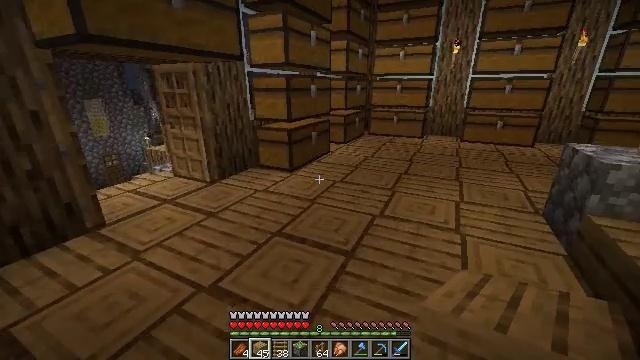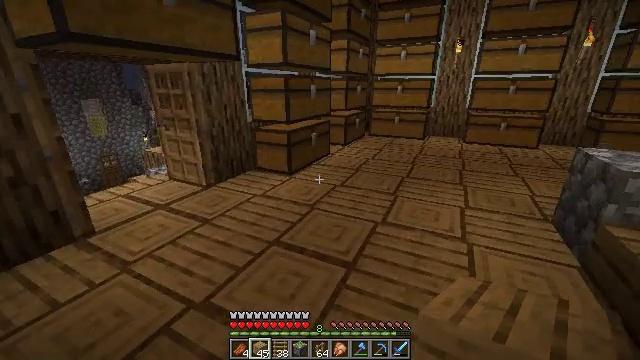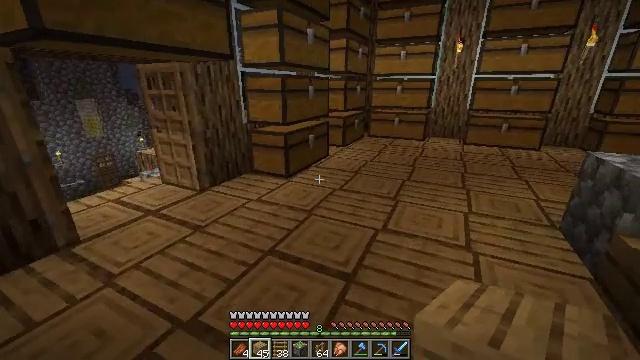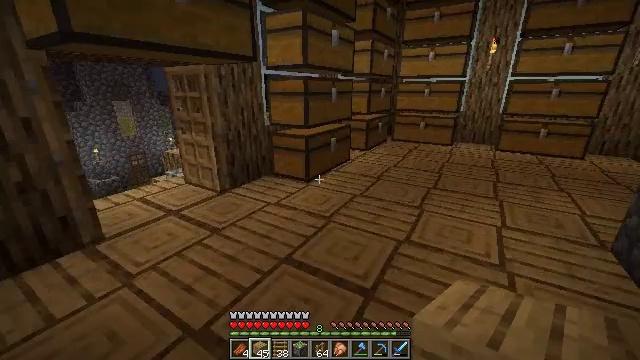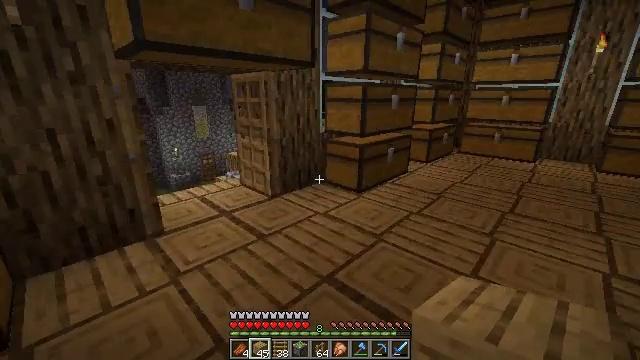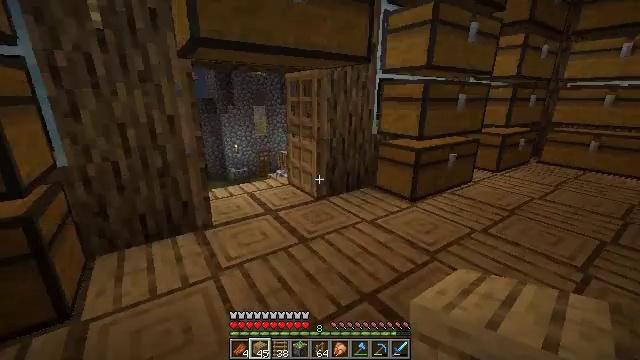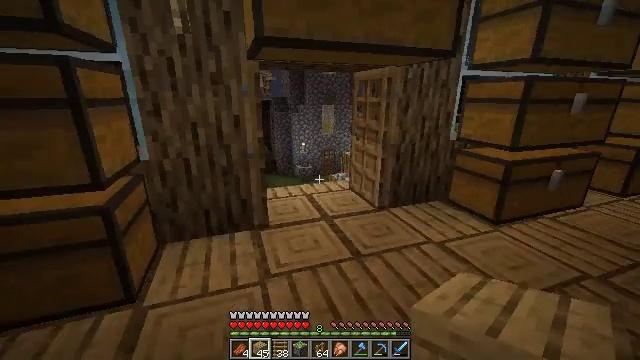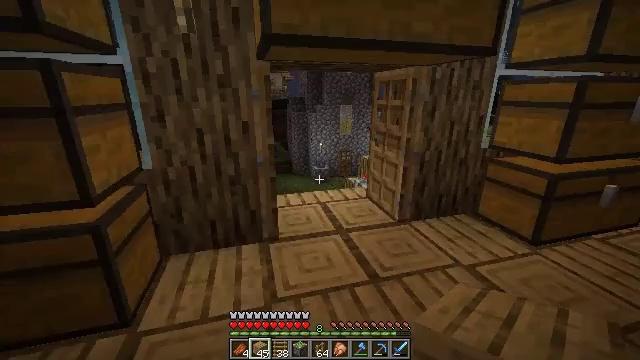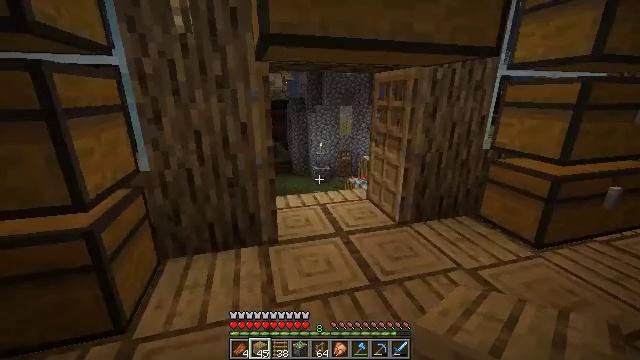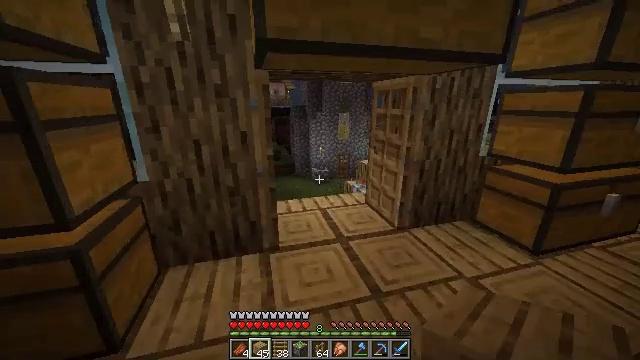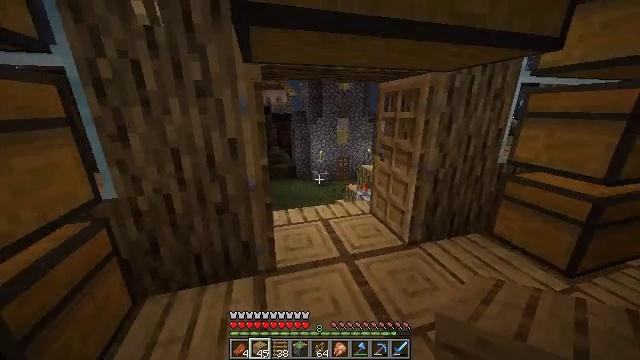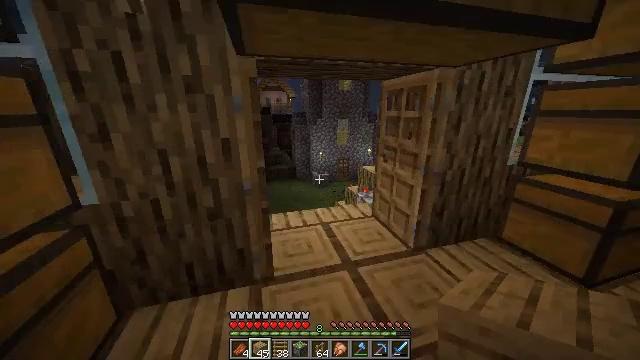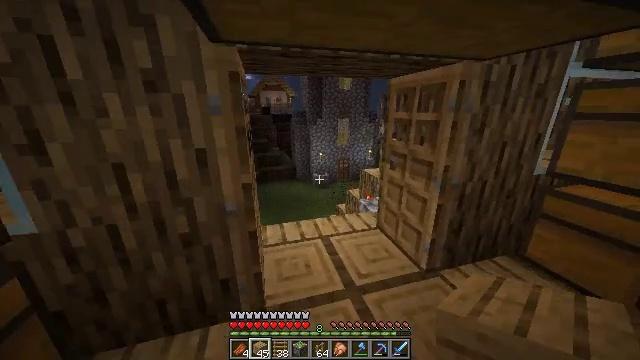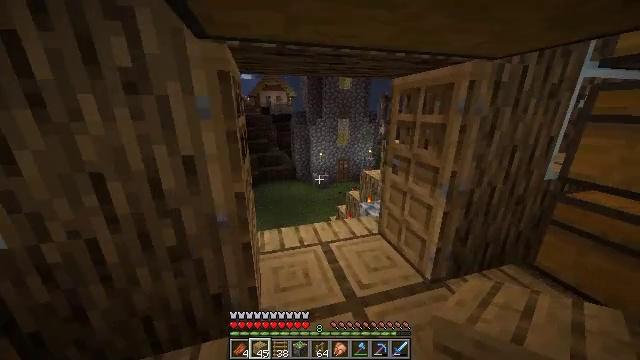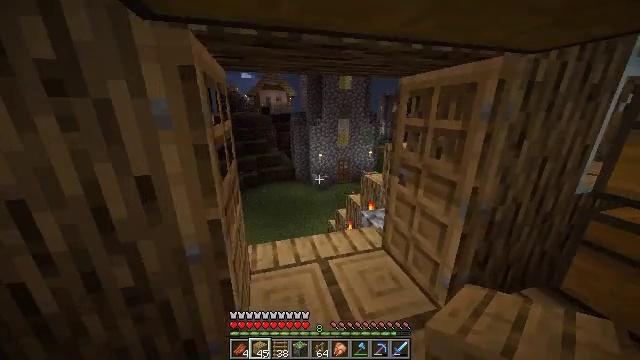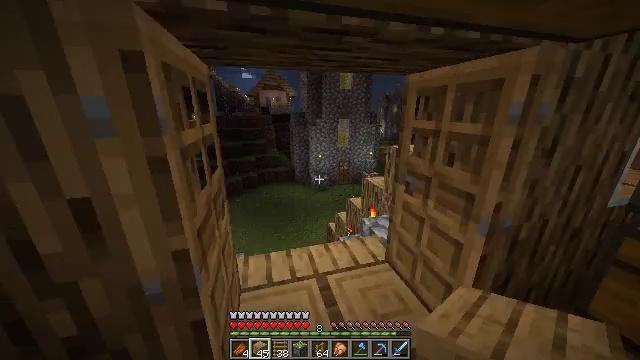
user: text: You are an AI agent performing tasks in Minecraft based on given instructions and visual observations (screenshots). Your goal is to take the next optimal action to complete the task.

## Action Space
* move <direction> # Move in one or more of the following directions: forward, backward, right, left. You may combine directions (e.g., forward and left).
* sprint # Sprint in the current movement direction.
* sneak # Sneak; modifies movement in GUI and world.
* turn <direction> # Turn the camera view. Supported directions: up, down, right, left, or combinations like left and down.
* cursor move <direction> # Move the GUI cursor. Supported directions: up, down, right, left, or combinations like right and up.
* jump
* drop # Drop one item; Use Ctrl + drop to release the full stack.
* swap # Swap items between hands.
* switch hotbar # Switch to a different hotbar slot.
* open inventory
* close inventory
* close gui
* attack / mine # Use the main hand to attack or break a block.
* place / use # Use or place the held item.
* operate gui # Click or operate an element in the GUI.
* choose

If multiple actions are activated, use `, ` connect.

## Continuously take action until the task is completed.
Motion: motion action
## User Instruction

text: Take oak planks to craft oak stairs.
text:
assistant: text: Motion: move forward
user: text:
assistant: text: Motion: move forward
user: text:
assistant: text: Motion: move forward, turn left
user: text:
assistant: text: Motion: move forward, turn left and up
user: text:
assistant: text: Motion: move forward, turn left
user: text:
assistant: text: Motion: move forward, turn left
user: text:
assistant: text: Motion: move forward, sprint, turn left
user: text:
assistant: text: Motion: move forward, sprint
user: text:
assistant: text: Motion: move forward, sprint
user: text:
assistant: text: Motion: move forward, sprint
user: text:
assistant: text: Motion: move forward
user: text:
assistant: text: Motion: move forward
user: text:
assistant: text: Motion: move forward
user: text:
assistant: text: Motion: move forward
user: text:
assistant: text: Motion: move forward
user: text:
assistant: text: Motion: move forward
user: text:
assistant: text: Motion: move forward
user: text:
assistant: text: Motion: move forward, sprint
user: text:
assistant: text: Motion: move forward, sprint
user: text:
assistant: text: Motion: move forward, sprint
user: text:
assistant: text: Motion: move forward, sprint
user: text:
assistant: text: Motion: move forward
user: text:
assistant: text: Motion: move forward
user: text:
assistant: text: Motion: move forward, turn right and down
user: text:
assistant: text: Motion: move forward, turn right
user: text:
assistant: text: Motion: move forward, turn right
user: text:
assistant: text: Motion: move forward, turn right and up, jump
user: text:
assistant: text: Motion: move forward, turn right and up, jump
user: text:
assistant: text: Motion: move forward, turn right and up, jump
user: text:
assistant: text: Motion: move forward, turn right and up, jump